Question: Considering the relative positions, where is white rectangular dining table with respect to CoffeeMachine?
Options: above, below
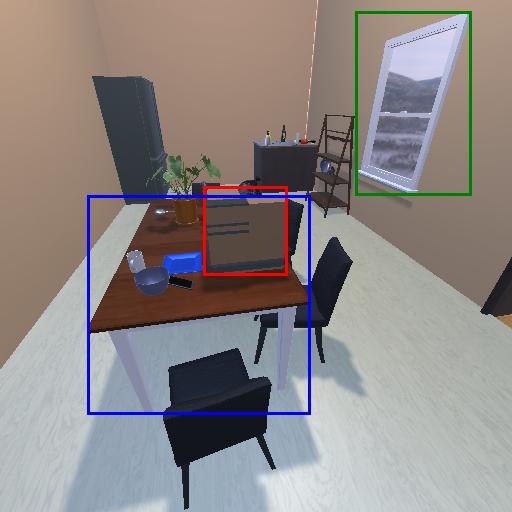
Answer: above